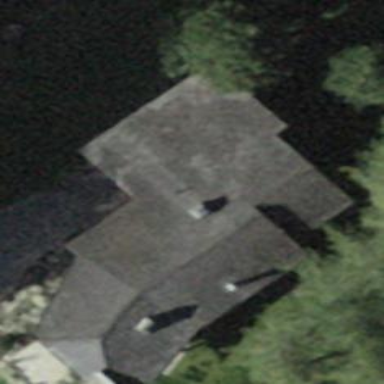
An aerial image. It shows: Building with tiled roof.